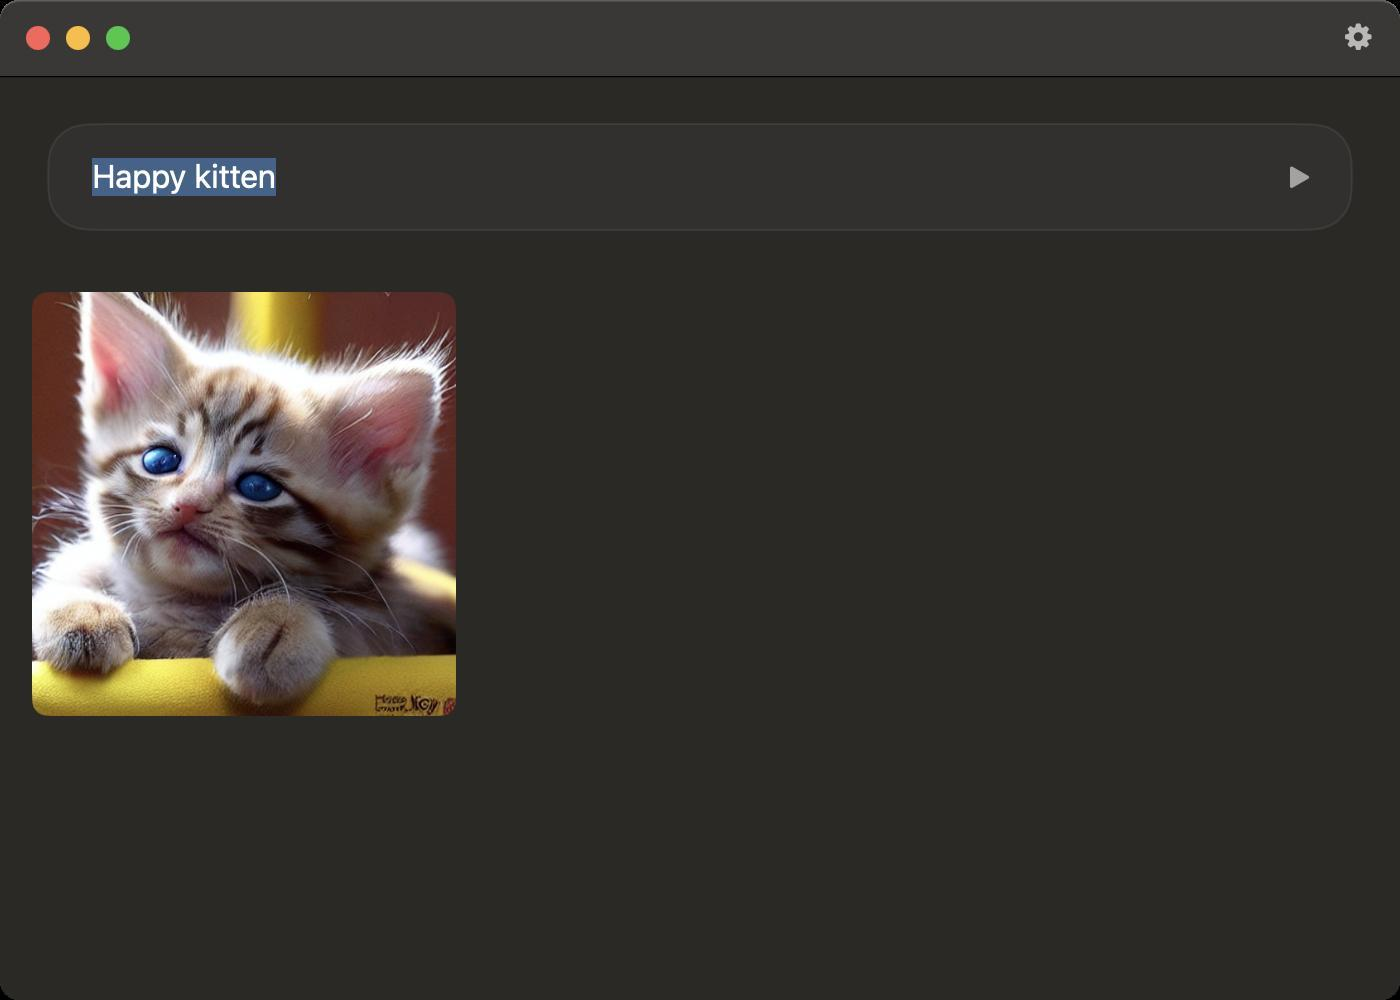
Accessibility tree:
{"name": "", "role": "AXWindow", "description": null, "role_description": "standard window", "value": null, "position": "514.00;285.00", "size": "700;500", "children": [{"name": null, "role": "AXGroup", "description": null, "role_description": "group", "value": null, "position": "0.00;0.00", "size": "700;500", "children": [{"name": null, "role": "AXTextField", "description": null, "role_description": "text field", "value": "Happy kitten", "position": "46.00;79.00", "size": "576;19", "children": []}, {"name": null, "role": "AXButton", "description": "Generate", "role_description": "button", "value": null, "position": "635.50;74.00", "size": "28;29", "children": []}, {"name": null, "role": "AXScrollArea", "description": null, "role_description": "scroll area", "value": null, "position": "0.00;130.00", "size": "700;371", "children": [{"name": null, "role": "AXOpaqueProviderGroup", "description": null, "role_description": "collection", "value": null, "position": "16.00;146.00", "size": "212;212", "children": []}]}]}, {"name": null, "role": "AXToolbar", "description": null, "role_description": "toolbar", "value": null, "position": "0.00;0.00", "size": "700;38", "children": [{"name": null, "role": "AXButton", "description": "Quick Settings", "role_description": "button", "value": null, "position": "662.00;0.00", "size": "34;38", "children": [{"name": null, "role": "AXButton", "description": "Quick Settings", "role_description": "button", "value": null, "position": "671.50;8.75", "size": "16;16", "children": []}]}]}, {"name": null, "role": "AXButton", "description": null, "role_description": "close button", "value": null, "position": "12.00;11.00", "size": "14;16", "children": []}, {"name": null, "role": "AXButton", "description": null, "role_description": "full screen button", "value": null, "position": "52.00;11.00", "size": "14;16", "children": [{"name": null, "role": "AXGroup", "description": null, "role_description": "group", "value": null, "position": "52.00;11.00", "size": "14;16", "children": [{"name": null, "role": "AXGroup", "description": null, "role_description": "group", "value": null, "position": "52.00;11.00", "size": "14;16", "children": []}]}]}, {"name": null, "role": "AXButton", "description": null, "role_description": "minimize button", "value": null, "position": "32.00;11.00", "size": "14;16", "children": []}, {"name": null, "role": "AXStaticText", "description": null, "role_description": "text", "value": "", "position": "76.00;0.00", "size": "586;38", "children": []}]}